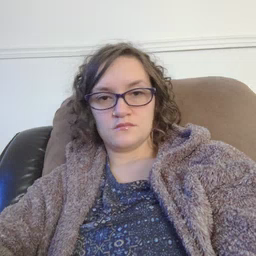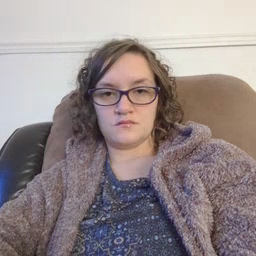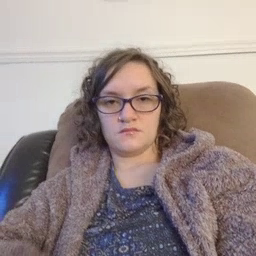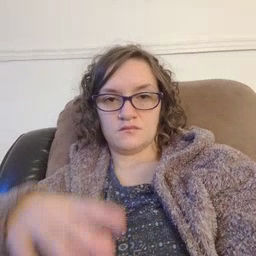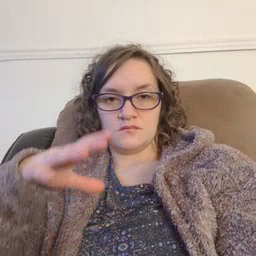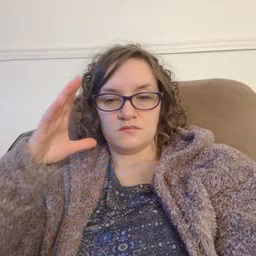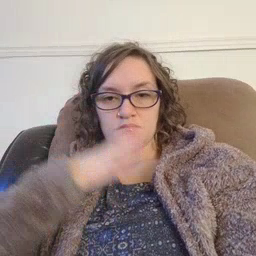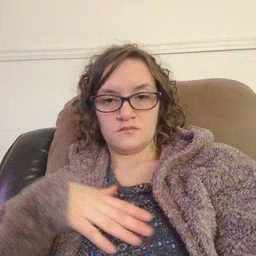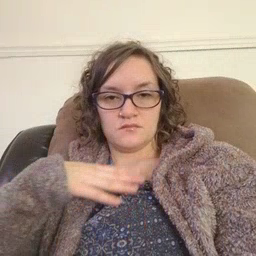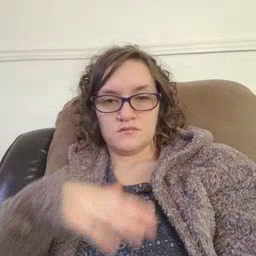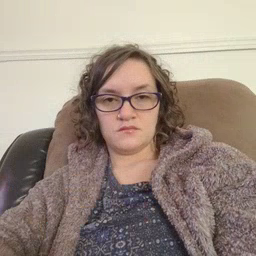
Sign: please